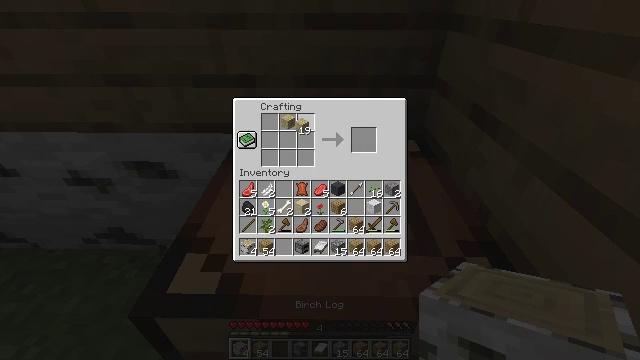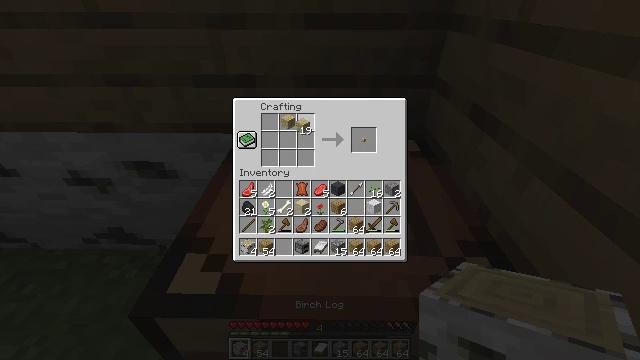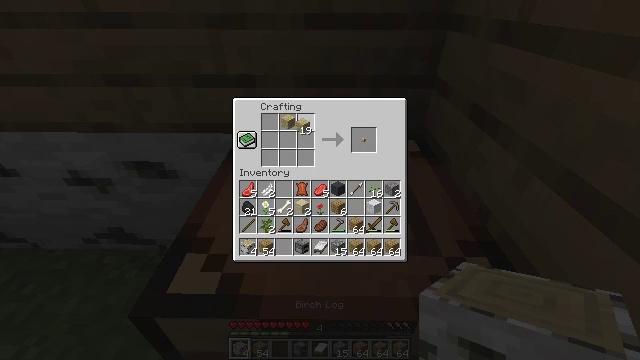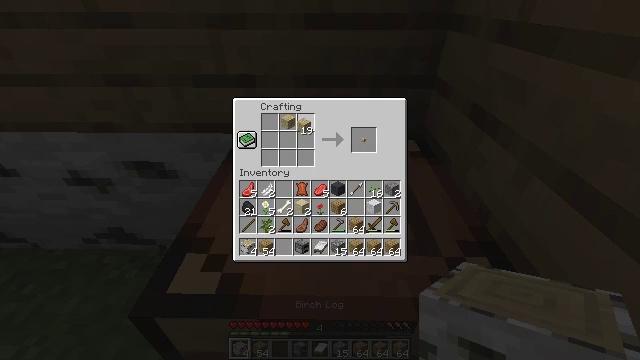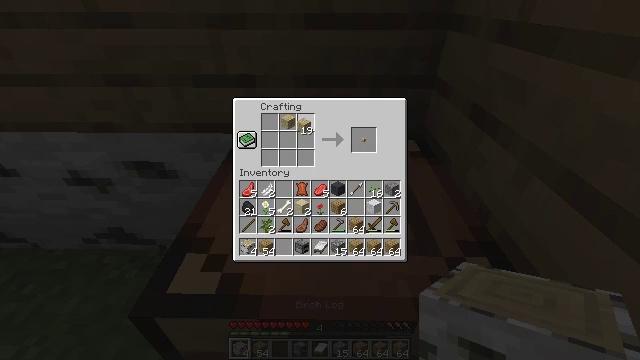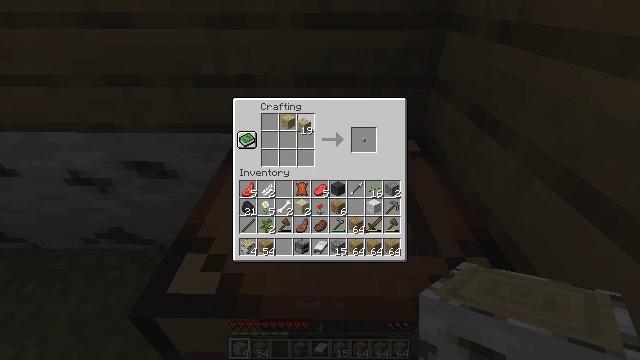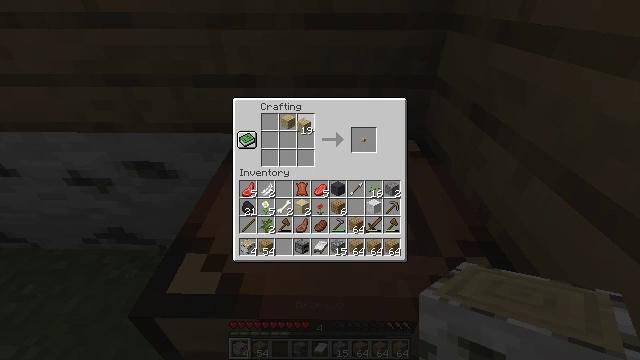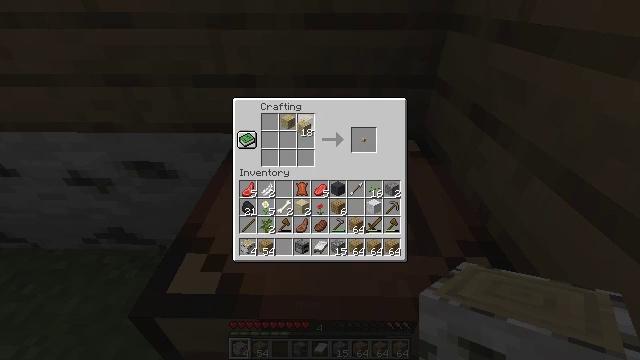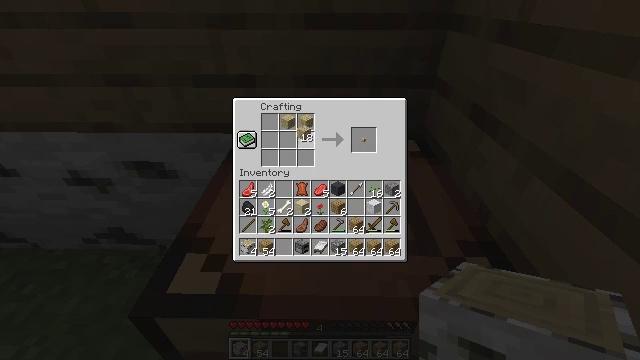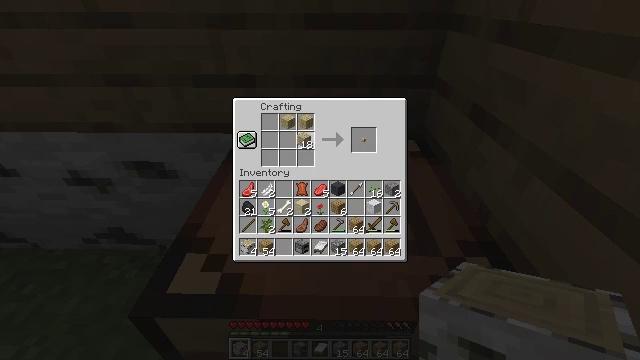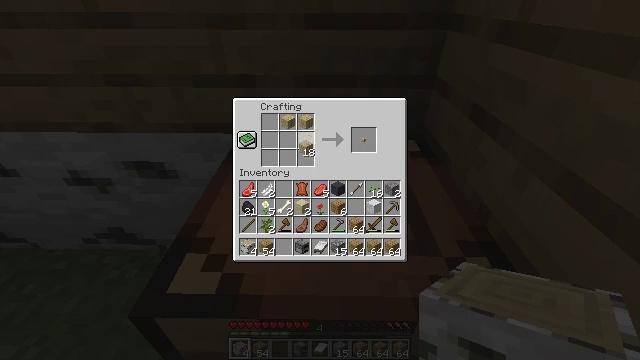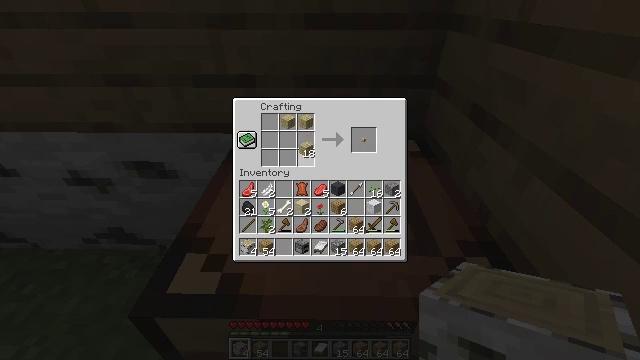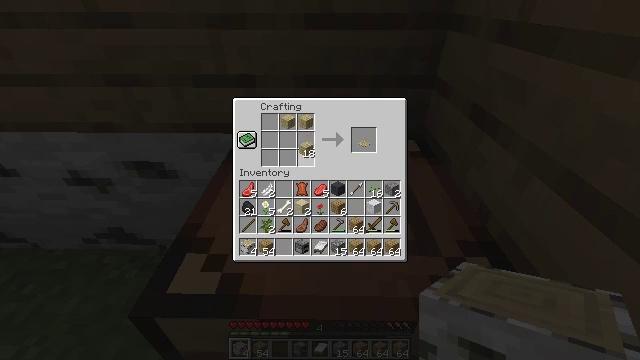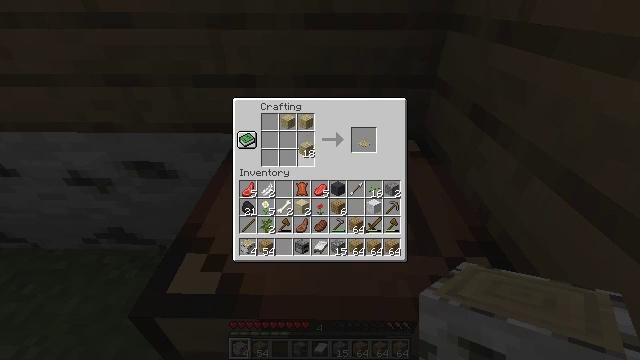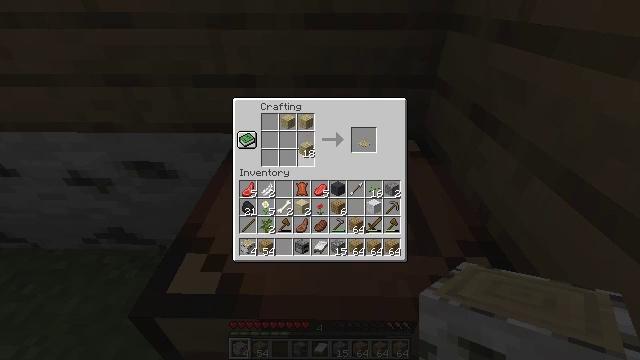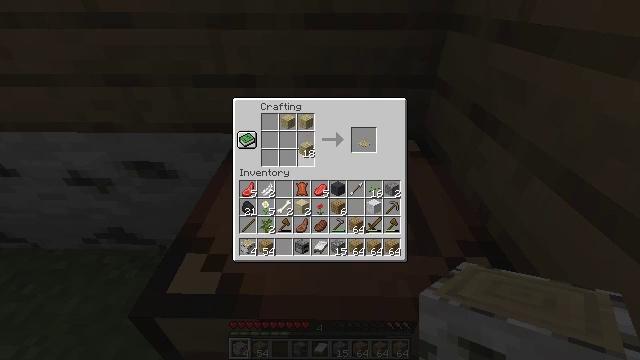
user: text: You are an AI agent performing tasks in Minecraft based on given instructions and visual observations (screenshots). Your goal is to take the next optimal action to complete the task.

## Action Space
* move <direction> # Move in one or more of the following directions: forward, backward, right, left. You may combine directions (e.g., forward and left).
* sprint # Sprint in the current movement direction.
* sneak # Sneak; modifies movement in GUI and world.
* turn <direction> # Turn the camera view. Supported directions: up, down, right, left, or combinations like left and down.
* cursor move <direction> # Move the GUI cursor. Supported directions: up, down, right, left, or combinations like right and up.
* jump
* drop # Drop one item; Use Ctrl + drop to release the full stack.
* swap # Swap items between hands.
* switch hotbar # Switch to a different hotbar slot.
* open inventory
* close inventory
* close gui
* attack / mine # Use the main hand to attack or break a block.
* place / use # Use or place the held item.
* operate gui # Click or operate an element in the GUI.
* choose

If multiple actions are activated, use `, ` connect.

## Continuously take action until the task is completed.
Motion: motion action
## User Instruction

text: Use the crafting table to make a birch door.
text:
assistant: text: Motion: no_op
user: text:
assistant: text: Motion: no_op
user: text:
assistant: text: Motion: no_op
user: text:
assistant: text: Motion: no_op
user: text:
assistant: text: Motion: choose
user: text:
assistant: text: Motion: choose
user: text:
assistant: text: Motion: no_op
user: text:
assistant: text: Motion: no_op
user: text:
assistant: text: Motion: cursor move down
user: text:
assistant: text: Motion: cursor move down
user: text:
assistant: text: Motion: no_op
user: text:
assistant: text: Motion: no_op
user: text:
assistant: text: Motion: choose
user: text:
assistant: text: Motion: choose
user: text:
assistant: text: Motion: choose
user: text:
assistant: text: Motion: no_op
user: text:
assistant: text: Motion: no_op
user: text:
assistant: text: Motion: no_op
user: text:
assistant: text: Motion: no_op
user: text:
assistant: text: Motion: no_op
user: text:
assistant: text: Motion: no_op
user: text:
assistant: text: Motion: no_op
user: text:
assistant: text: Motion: no_op
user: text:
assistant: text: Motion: no_op
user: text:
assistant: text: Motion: no_op
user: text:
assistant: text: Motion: choose
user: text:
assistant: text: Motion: choose
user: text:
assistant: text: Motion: choose
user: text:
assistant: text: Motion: choose
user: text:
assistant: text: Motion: cursor move down